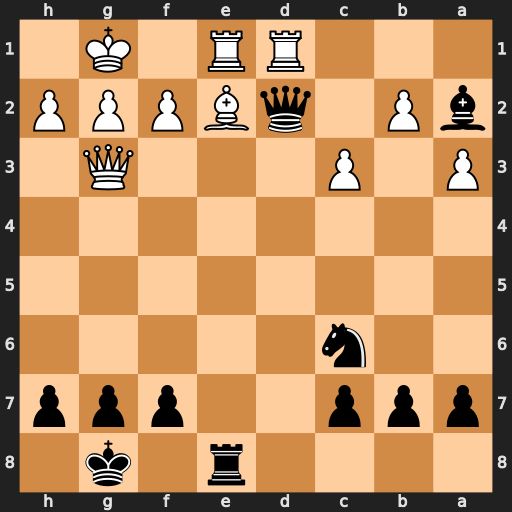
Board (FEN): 4r1k1/ppp2ppp/2n5/8/8/P1P3Q1/bP1qBPPP/3RR1K1
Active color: b
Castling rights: -
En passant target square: -
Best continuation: Rxe2 f4 Rxe1+ Qxe1 Qxe1+